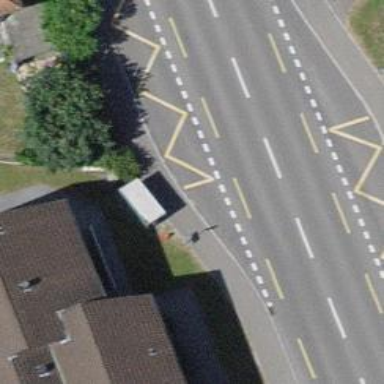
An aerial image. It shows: Platform for public transport. The platform is located by the road.